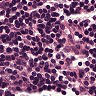
Metastatic tissue present: no